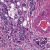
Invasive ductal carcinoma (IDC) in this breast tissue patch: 1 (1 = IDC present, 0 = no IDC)